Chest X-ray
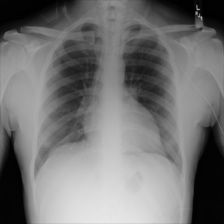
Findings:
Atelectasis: negative
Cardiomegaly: negative
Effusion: negative
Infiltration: negative
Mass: negative
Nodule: negative
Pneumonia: negative
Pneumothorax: negative
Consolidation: negative
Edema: negative
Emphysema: negative
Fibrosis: negative
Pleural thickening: negative
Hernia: negative